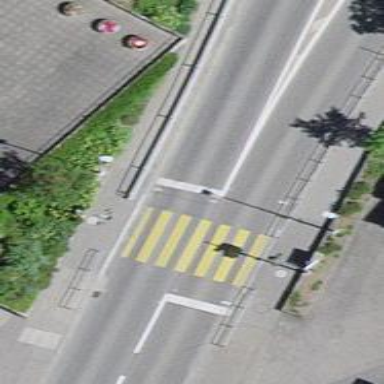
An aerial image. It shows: Crossing with zebra traffic signals.